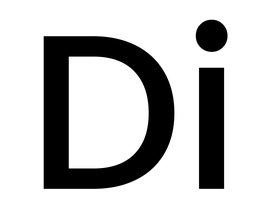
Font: Poppins-Medium